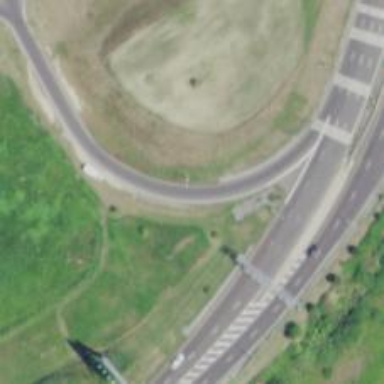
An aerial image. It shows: Asphalt trunk link road.